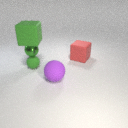
small green metal sphere above small green rubber sphere